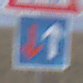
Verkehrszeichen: VorrangVorGegenverkehr
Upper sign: RadverkehrRechts
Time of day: SunriseSunset
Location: Outdoor (Nature)
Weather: Overcast
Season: NotSpecified
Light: Natural